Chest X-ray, AP view. Patient: 73 years old, sex F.
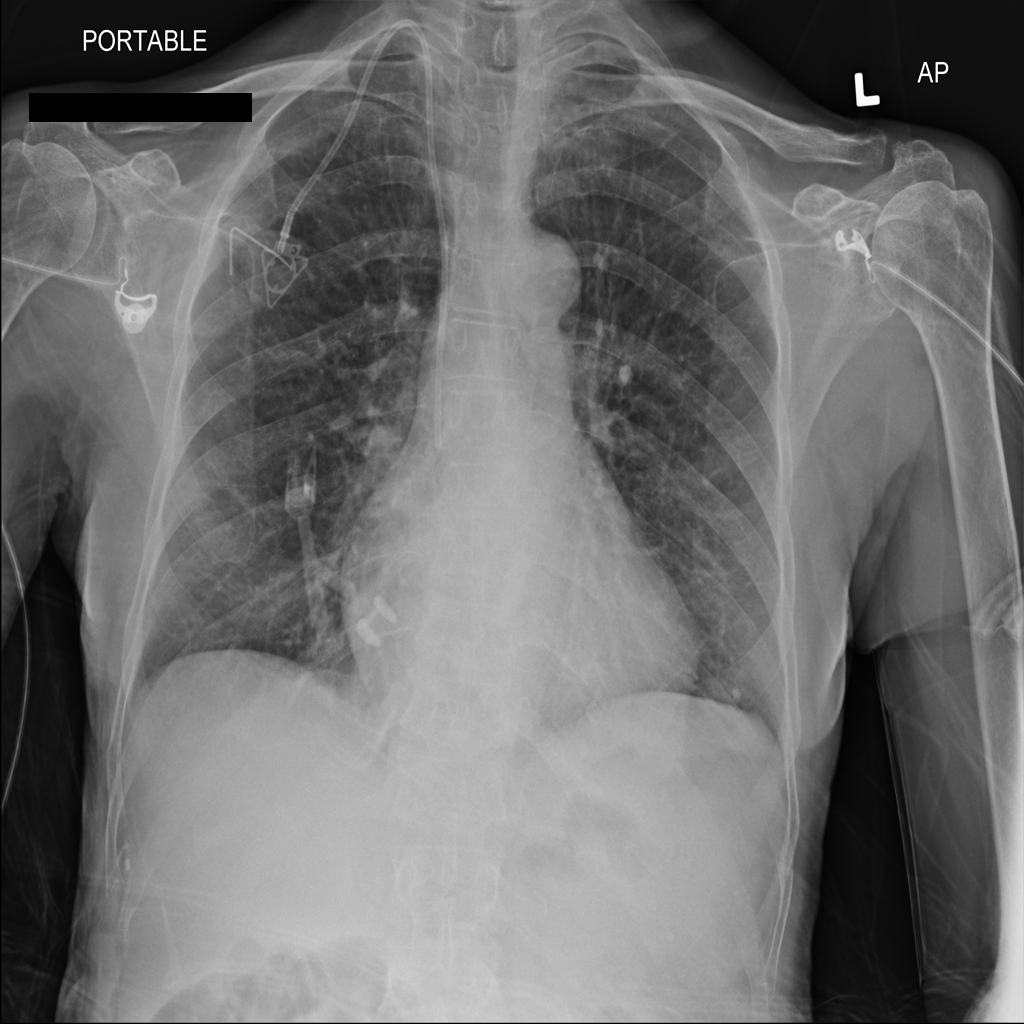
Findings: Nodule